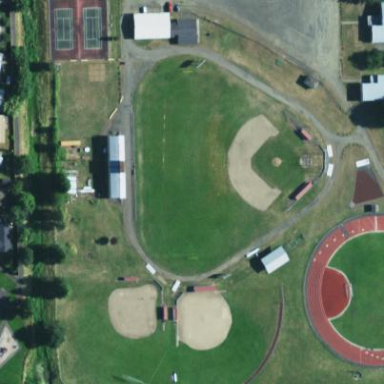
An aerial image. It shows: Baseball pitch for leisure and sports activities.